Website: crate-barrel
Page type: delivery-shipping
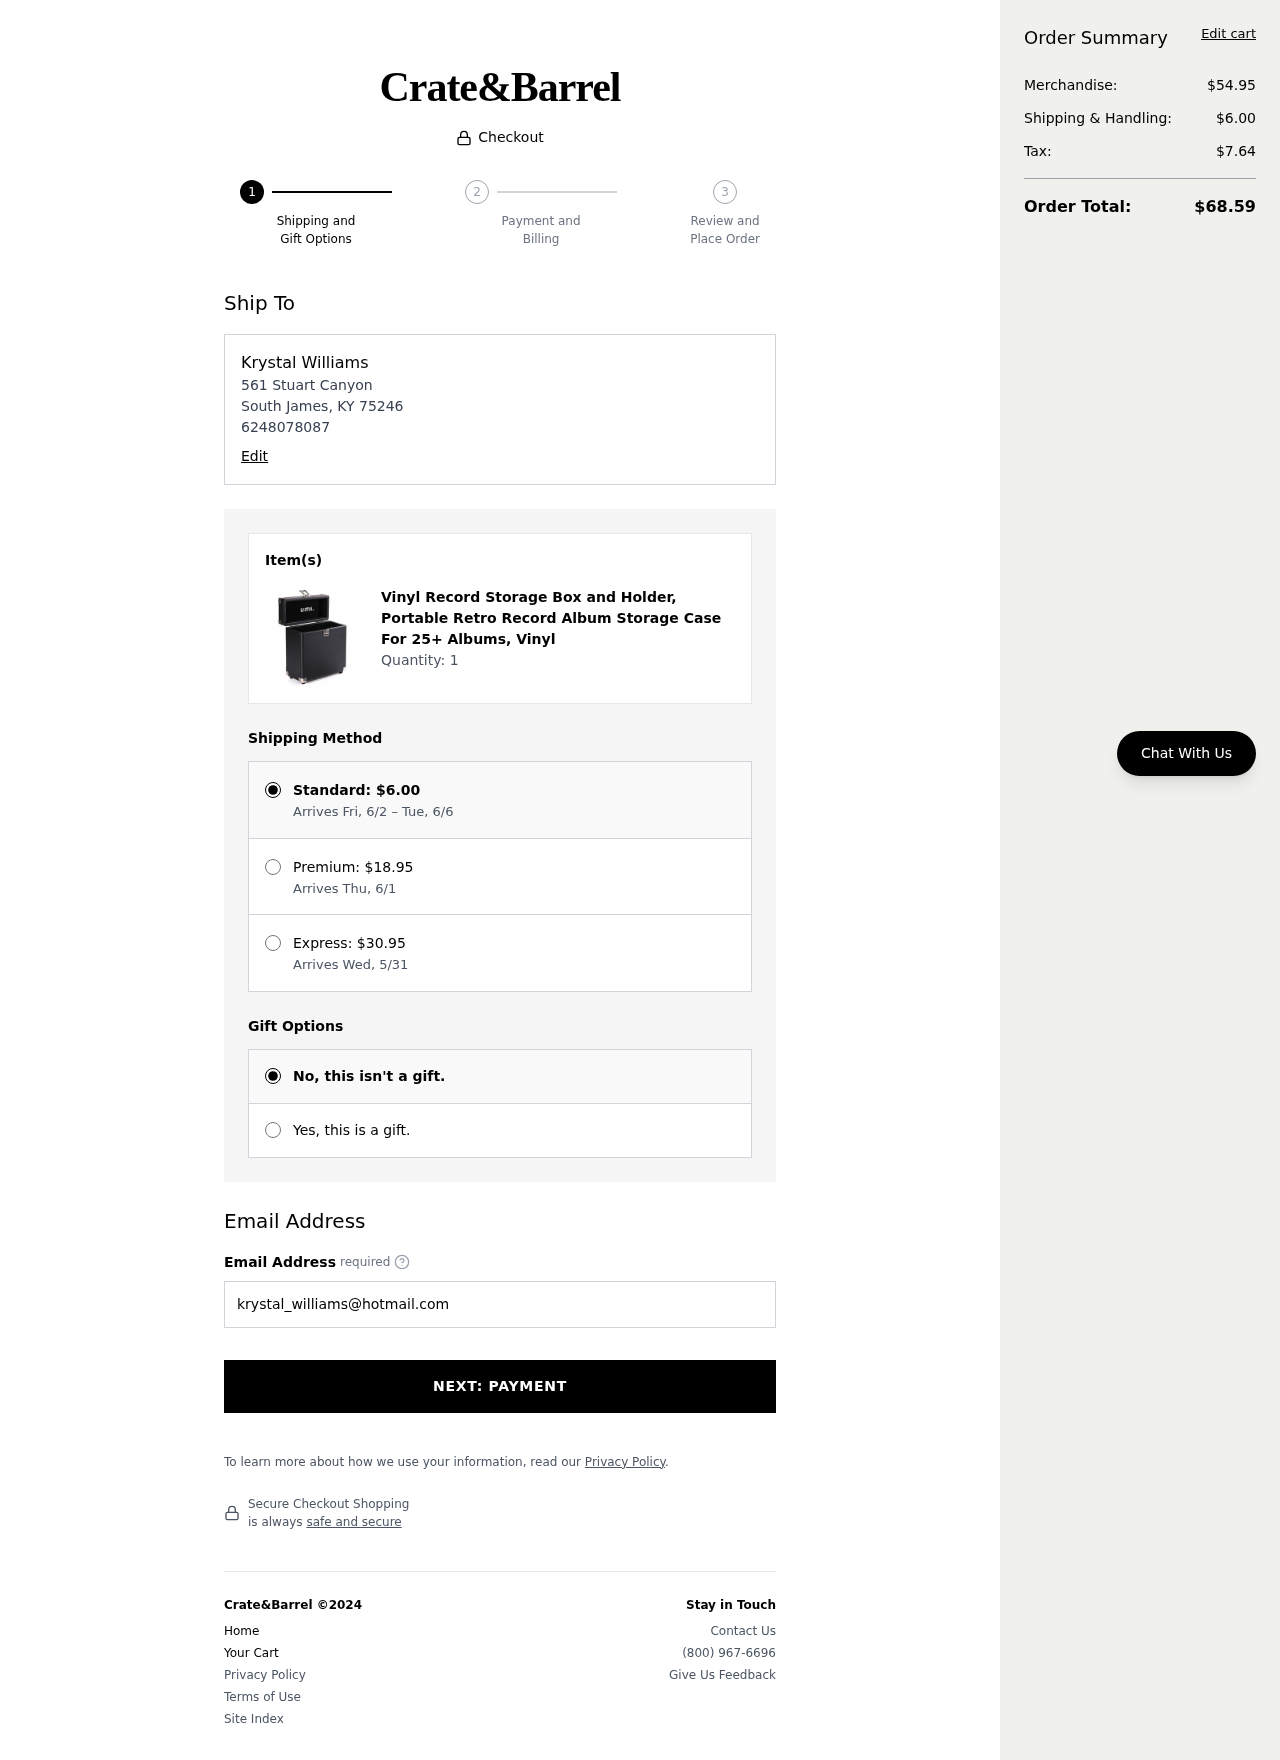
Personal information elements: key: PII_EMAIL
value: krystal_williams@hotmail.com
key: PII_FULLNAME
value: Krystal Williams
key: PII_PHONE
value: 6248078087
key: PII_STREET
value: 561 Stuart Canyon
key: PII_CITY_STATE_ZIP
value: South James, KY 75246
Product elements: key: PRODUCT1_NAME
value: Vinyl Record Storage Box and Holder, Portable Retro Record Album Storage Case For 25+ Albums, Vinyl
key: PRODUCT1_QUANTITY
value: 1
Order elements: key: ORDER_SHIPPING_COST
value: $6.00
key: ORDER_SHIPPING_DATE
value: Arrives Fri, 6/2 – Tue, 6/6
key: ORDER_PREMIUM_SHIPPING
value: $18.95
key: ORDER_PREMIUM_DATE
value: Arrives Thu, 6/1
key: ORDER_EXPRESS_SHIPPING
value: $30.95
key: ORDER_EXPRESS_DATE
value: Arrives Wed, 5/31
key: ORDER_SUBTOTAL
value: $54.95
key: ORDER_TAX
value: $7.64
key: ORDER_TOTAL
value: $68.59